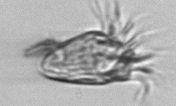
Label: Tontonia_appendiculariformis